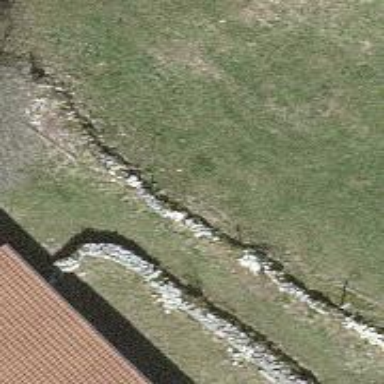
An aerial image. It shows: Dry stone wall barrier.